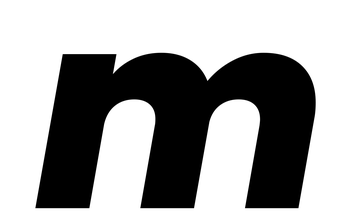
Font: Poppins-ExtraBoldItalic